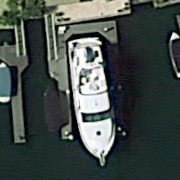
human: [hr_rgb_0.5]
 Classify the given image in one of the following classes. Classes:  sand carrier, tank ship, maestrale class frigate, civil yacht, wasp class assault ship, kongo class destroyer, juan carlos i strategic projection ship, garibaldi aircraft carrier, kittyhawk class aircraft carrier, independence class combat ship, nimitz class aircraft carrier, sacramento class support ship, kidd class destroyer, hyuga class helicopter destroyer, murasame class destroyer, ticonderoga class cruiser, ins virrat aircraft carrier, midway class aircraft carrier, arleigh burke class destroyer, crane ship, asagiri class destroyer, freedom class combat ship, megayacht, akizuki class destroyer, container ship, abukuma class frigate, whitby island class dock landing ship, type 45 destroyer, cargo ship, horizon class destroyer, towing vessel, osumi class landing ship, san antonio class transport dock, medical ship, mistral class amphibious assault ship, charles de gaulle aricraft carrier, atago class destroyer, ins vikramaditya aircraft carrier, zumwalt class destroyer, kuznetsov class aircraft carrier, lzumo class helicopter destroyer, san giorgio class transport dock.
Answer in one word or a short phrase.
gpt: Civil yacht